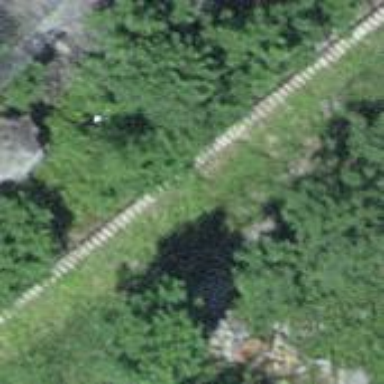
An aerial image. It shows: Road with steps.